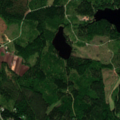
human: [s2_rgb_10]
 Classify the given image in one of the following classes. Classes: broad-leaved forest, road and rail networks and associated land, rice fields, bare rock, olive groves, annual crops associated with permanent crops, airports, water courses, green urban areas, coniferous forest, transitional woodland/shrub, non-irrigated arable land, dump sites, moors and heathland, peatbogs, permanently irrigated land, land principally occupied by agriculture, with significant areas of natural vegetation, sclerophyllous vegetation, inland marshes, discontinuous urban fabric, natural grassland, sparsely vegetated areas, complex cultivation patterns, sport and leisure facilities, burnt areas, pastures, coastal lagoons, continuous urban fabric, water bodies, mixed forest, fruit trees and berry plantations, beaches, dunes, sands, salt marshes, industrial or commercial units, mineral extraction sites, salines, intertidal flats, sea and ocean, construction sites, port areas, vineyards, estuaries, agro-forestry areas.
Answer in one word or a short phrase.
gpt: coniferous forest, mixed forest, transitional woodland/shrub, water bodies